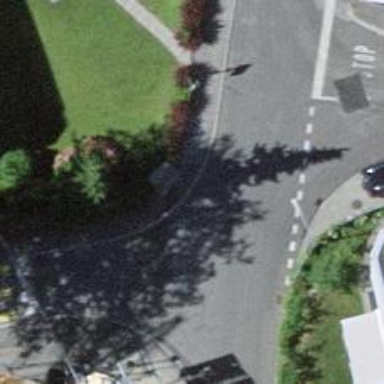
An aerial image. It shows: Kerb serving as barrier.